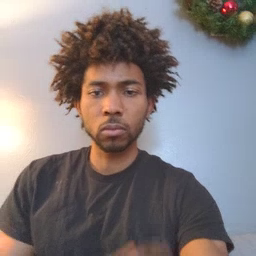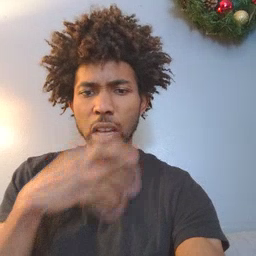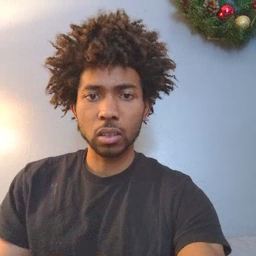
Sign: hot